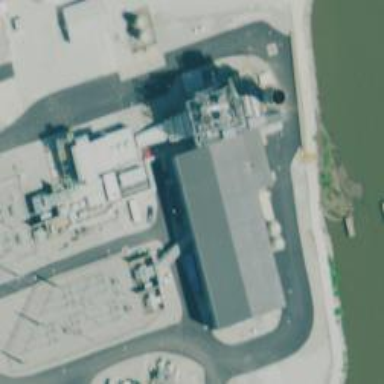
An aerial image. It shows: Gas-powered generator using steam turbine.